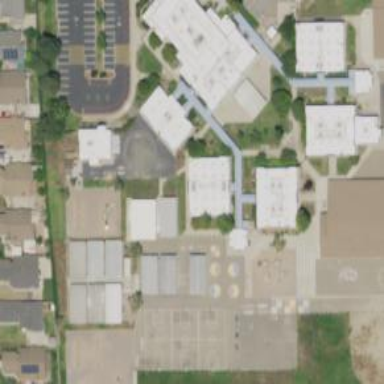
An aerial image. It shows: School.